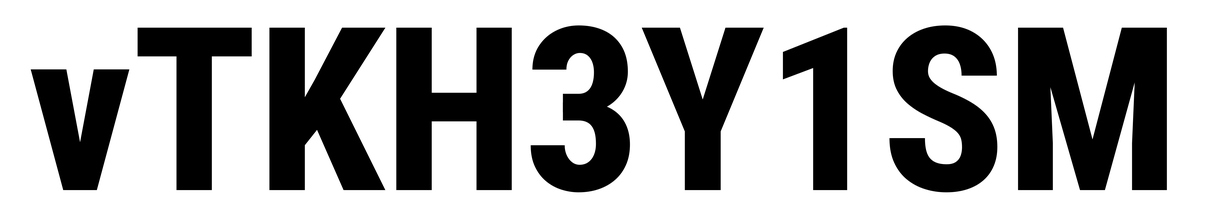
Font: Roboto_Condensed_ExtraBold